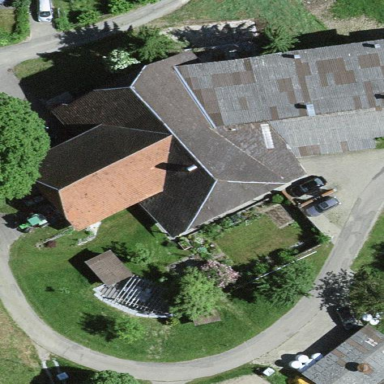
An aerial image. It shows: Farm building.